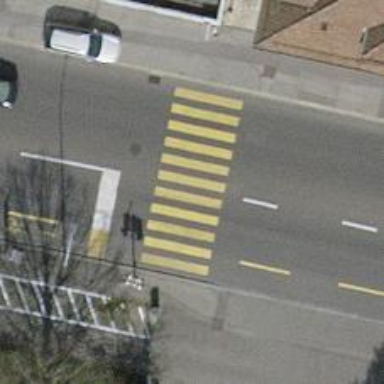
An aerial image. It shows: Crossing with traffic signals.